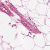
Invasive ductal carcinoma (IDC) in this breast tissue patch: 0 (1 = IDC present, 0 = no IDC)